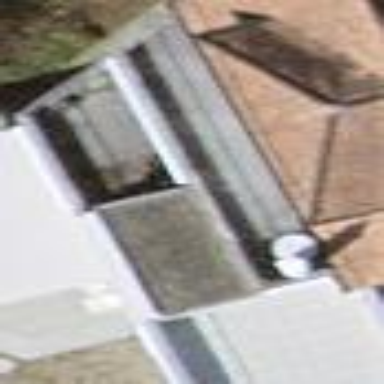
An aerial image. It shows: Building with flat roof.